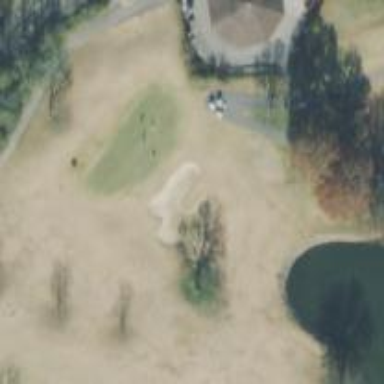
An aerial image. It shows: Golf hole.